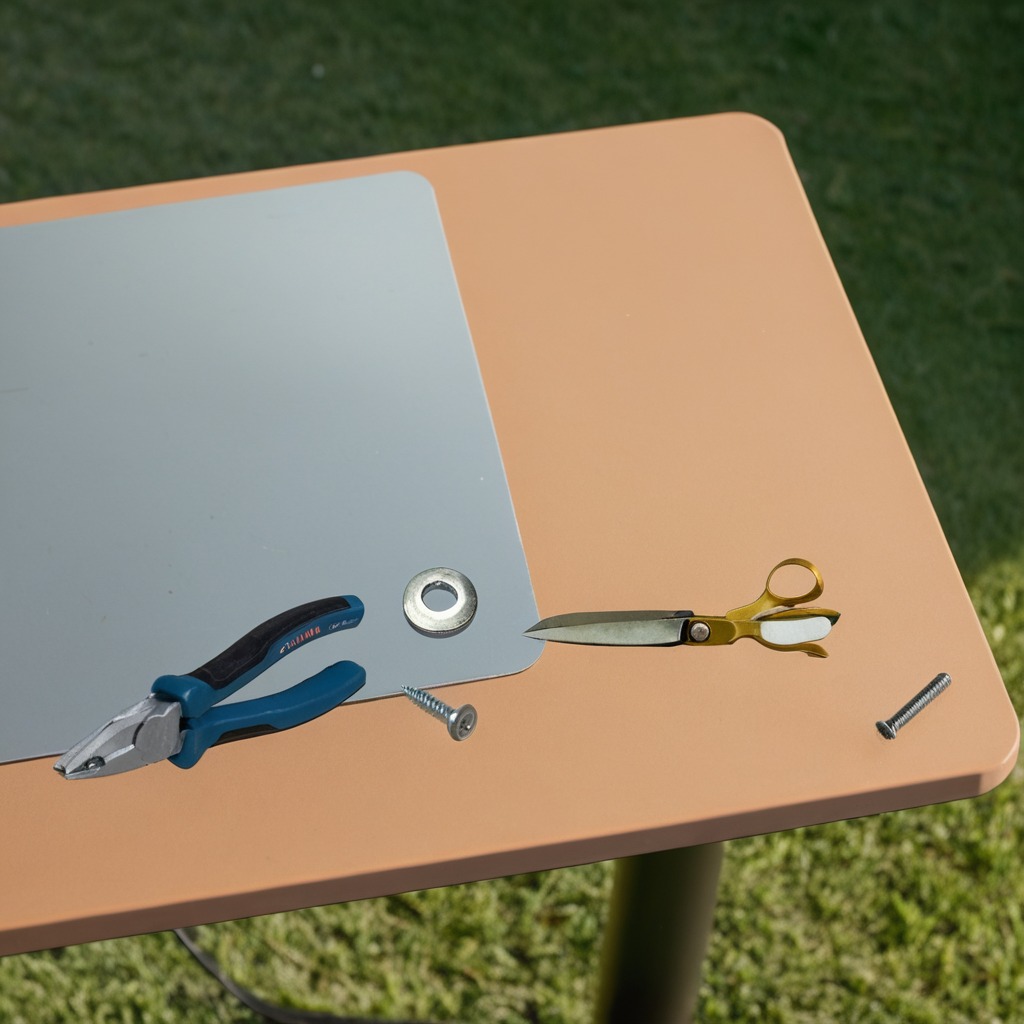
A flat metal washer, a metal machine screw, a pair of pliers, a coiled metal spring, and a pair of scissors are lying on a clean utility table in a temporary outdoor tool station afternoon light present textured surface.